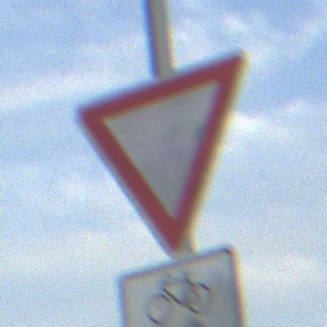
Verkehrszeichen: VorfahrtGewaehren
Zusatzzeichen unten: RichtungsangabeDurchPfeile9
Umgebung: Outdoor, RoadRail
Tageszeit: SunriseSunset
Wetter: PartlyCloudy
Licht: Natural
Jahreszeit: NotSpecified
Kontrast: LowContrast